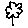
Label: flower